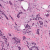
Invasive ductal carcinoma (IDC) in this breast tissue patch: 1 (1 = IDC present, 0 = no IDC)